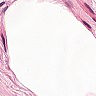
Metastatic tissue present: no